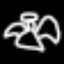
Label: angel